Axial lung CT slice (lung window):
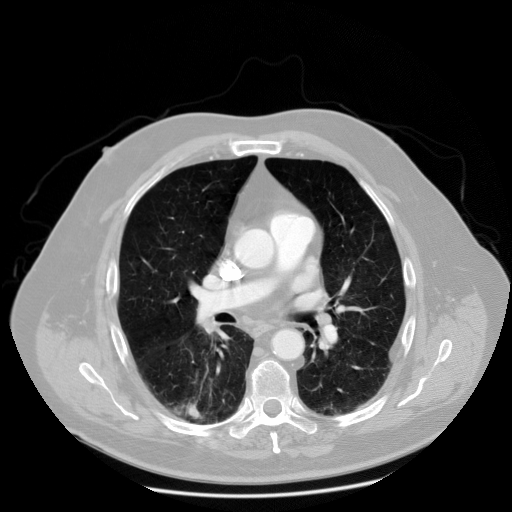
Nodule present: no